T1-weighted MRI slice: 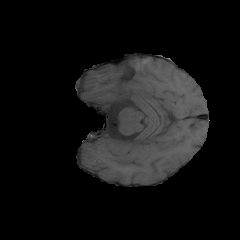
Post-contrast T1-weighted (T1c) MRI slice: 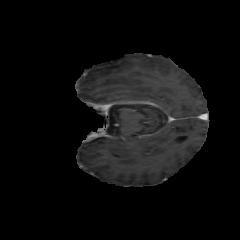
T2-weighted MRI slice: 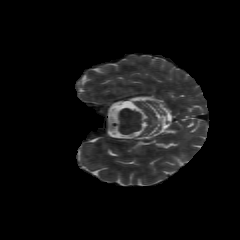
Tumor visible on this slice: no